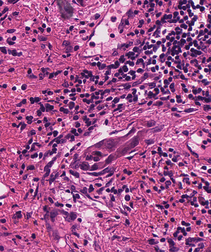
Tumor epithelial tissue: no
Tumor-associated stroma tissue: yes
Normal tissue: no